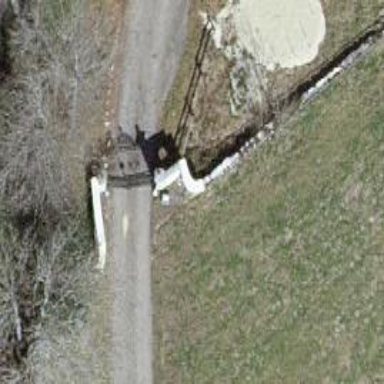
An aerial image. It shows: Gate.